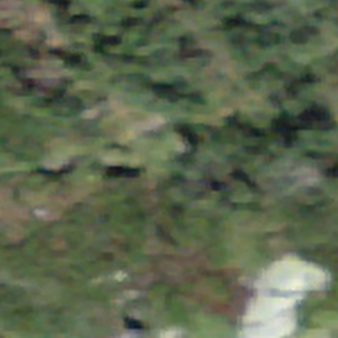
Label: other